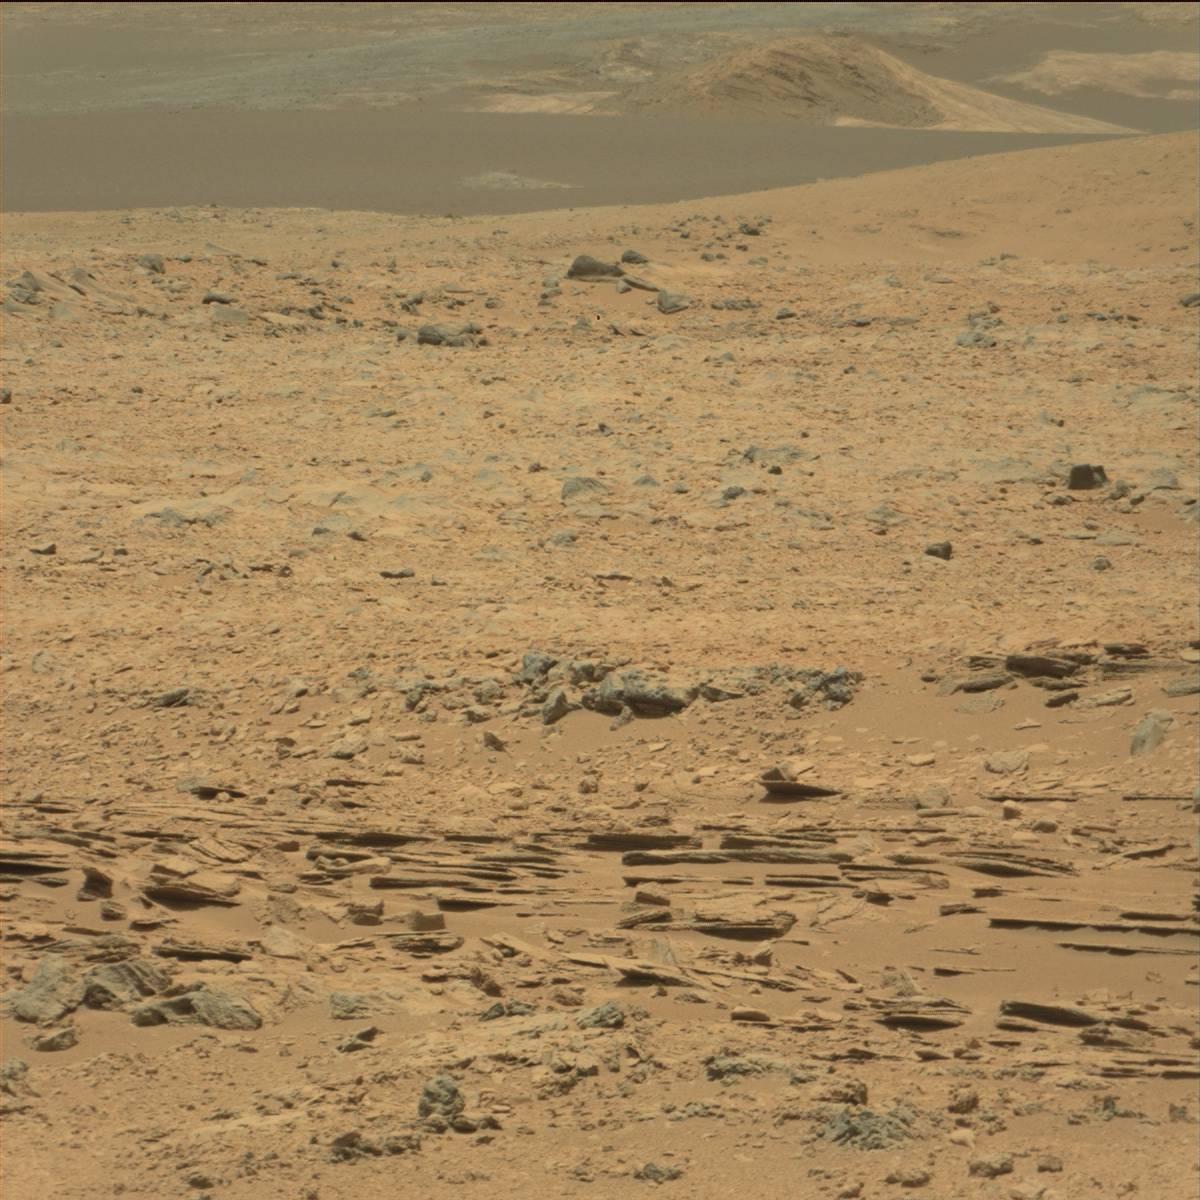
Terrain classes present: Bedrock, Ridge, Rock, Sand / Soil